Question: This is the basic XML file
'''
<?xml version="1.0" encoding="utf-8"?>
<LinearLayout xmlns:android="http://schemas.android.com/apk/res/android"
android:layout_width="fill_parent"
android:layout_height="fill_parent"
android:orientation="vertical"
android:background="@color/white"
>
<!--top part-->
<include layout="@layout/top" android:layout_width="fill_parent"
android:layout_height="0dp" android:layout_weight="1"/>
<!--content area-->
<LinearLayout
android:layout_width="fill_parent"
android:layout_height="0dp"
android:layout_weight="5"
android:background="#ff6600"
>
</LinearLayout>
<!--bottom part-->
<include layout="@layout/bottom" android:layout_width="fill_parent"
android:layout_height="0dp" android:layout_weight="1"/>
</LinearLayout>
'''
When I load it in the emulator, it looks like on the image below.

What am I doing wrong?
---
This is top and bottom XML. Basic as well.
'''
<?xml version="1.0" encoding="utf-8"?>
<LinearLayout xmlns:android="http://schemas.android.com/apk/res/android"
android:layout_width="fill_parent"
android:layout_height="fill_parent"
>
<ImageView
android:id="@+id/bottom_image"
android:layout_height="fill_parent"
android:layout_width="fill_parent"
android:adjustViewBounds="true"
android:src="@drawable/bottom"
/>
</LinearLayout>
-----------------------------------------------------------
<?xml version="1.0" encoding="utf-8"?>
<LinearLayout xmlns:android="http://schemas.android.com/apk/res/android"
android:layout_width="fill_parent"
android:layout_height="fill_parent"
>
<ImageView
android:id="@+id/top_image"
android:layout_height="fill_parent"
android:layout_width="fill_parent"
android:adjustViewBounds="true"
android:src="@drawable/top"
/>
'''
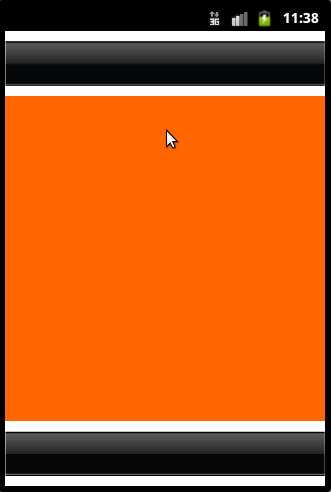
Answer: Please try following
Top.xml
'''
<?xml version="1.0" encoding="utf-8"?>
<LinearLayout xmlns:android="http://schemas.android.com/apk/res/android"
android:layout_width="fill_parent"
android:layout_height="wrap_content"
android:id="@+id/top"
>
<ImageView
android:id="@+id/top_image"
android:layout_height="fill_parent"
android:layout_width="fill_parent"
android:adjustViewBounds="true"
android:src="@drawable/top"
android:scaleType="fitXY"/>
</LinearLayout>
'''
Bottom.xml
'''
<?xml version="1.0" encoding="utf-8"?>
<LinearLayout xmlns:android="http://schemas.android.com/apk/res/android"
android:layout_width="fill_parent"
android:layout_height="wrap_content"
android:id="@+id/bottom"
>
<ImageView
android:id="@+id/bottom_image"
android:layout_height="wrap_content"
android:layout_width="fill_parent"
android:adjustViewBounds="true"
android:src="@drawable/bottom"
android:scaleType="fitXY"/>
</LinearLayout>
'''
and finally Main.xml
'''
<?xml version="1.0" encoding="utf-8"?>
<LinearLayout xmlns:android="http://schemas.android.com/apk/res/android"
android:layout_width="fill_parent"
android:layout_height="fill_parent"
android:orientation="vertical"
android:background="#000000"
>
<!--top part-->
<include layout="@layout/top" android:layout_width="fill_parent"
android:layout_height="wrap_content"/>
<!--content area-->
<LinearLayout
android:layout_width="fill_parent"
android:layout_height="wrap_content"
android:layout_weight="1"
android:background="#ff6600"
>
</LinearLayout>
<!--bottom part-->
<include layout="@layout/bottom" android:layout_width="fill_parent"
android:layout_height="wrap_content"/>
</LinearLayout>
'''
This will solve your problem